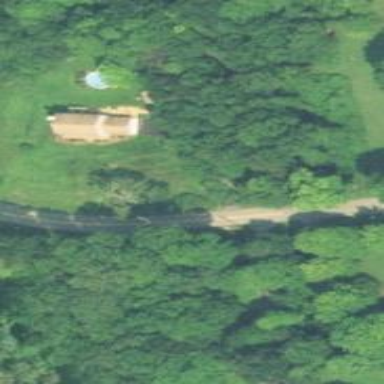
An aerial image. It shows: Residential driveway designated as service road.